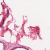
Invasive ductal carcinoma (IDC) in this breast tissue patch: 0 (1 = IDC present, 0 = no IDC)